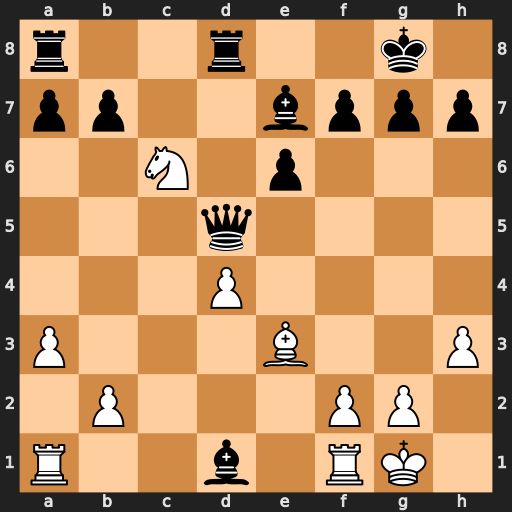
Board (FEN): r2r2k1/pp2bppp/2N1p3/3q4/3P4/P3B2P/1P3PP1/R2b1RK1
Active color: w
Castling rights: -
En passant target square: -
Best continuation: Nxe7+ Kh8 Nxd5